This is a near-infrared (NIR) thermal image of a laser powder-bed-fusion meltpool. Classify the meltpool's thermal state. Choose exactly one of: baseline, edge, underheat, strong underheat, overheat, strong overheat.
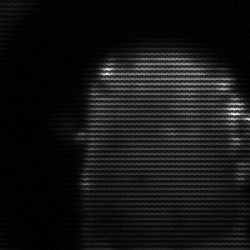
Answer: baseline